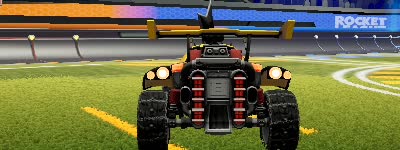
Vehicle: octane